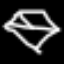
Label: diamond